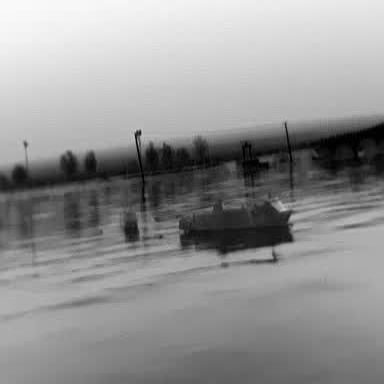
There is a container_ship in the infrared image.